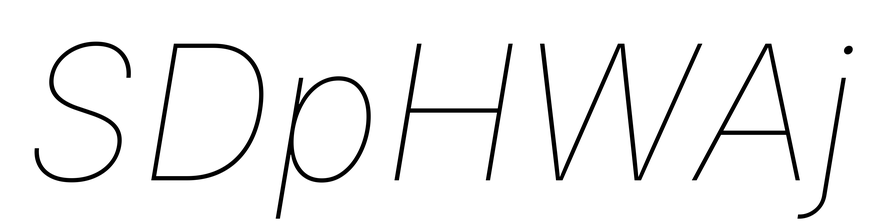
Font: Inter-Italic_Thin_Italic